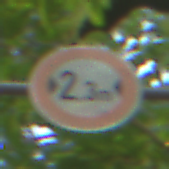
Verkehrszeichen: TatsaechlicheBreite2Komma3
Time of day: MorningAfternoon
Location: Outdoor (RoadRail)
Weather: Clear
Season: NotSpecified
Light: Natural